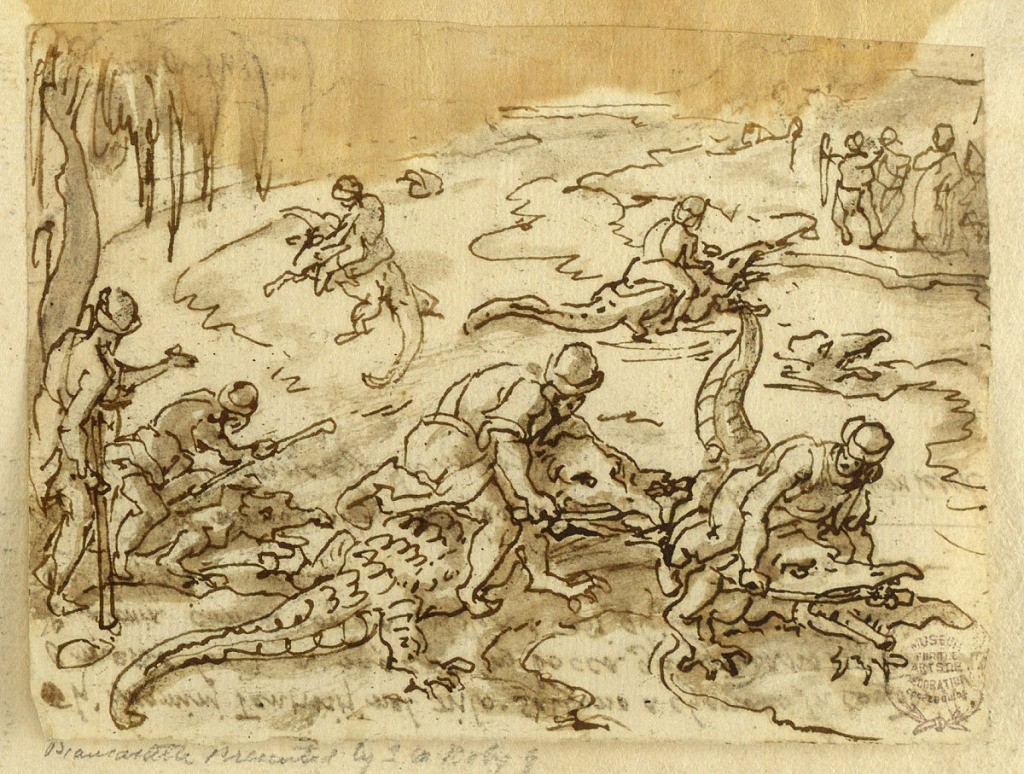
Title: Crocodile Hunt in Egypt
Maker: Jan van der Straet, called Stradanus, Flemish, 1523–1605
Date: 1596 or before
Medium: Recto: pen and brown ink, brush and black washes over black chalk on laid paper Verso: pen and brown ink on laid paper
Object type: Drawing
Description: Recto: Men wrestle crocodiles along the banks of the Nile. They sit on the animals' backs and hold their jaws open with sticks. At left, hunters bludgeon a crocodile's head.
Verso: Italian inscription.